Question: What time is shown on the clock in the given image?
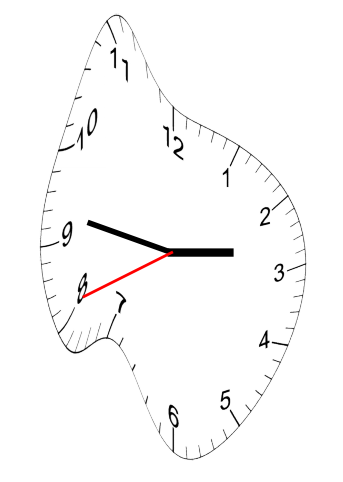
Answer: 02:46:41